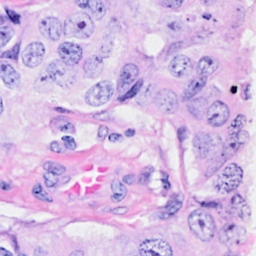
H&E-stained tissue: Breast